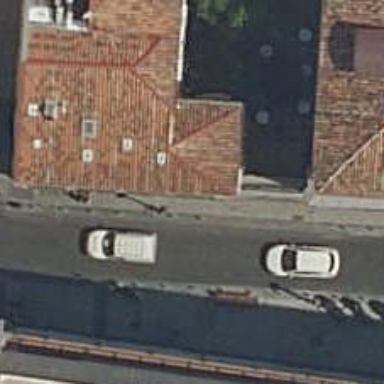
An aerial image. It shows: Restaurant.